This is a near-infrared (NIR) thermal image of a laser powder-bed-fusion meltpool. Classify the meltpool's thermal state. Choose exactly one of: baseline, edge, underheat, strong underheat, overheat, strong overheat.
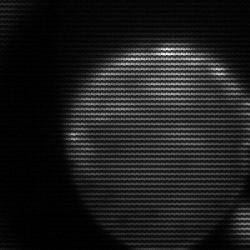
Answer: edge